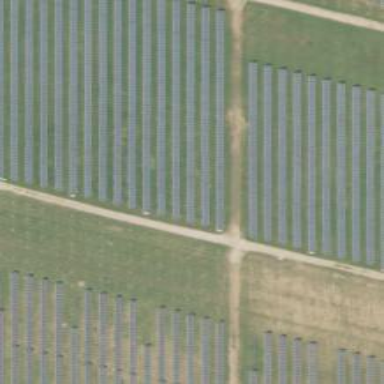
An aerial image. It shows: Solar power generator using photovoltaic panels.